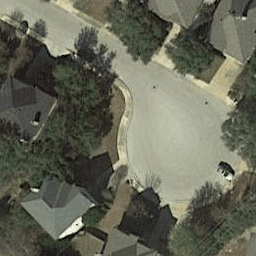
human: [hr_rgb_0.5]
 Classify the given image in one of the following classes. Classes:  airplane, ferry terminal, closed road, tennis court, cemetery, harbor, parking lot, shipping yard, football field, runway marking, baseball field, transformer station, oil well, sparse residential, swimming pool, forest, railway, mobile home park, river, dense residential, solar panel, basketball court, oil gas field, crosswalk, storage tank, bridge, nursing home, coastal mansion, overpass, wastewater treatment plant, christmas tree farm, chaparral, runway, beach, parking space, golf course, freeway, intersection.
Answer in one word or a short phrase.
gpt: closed road